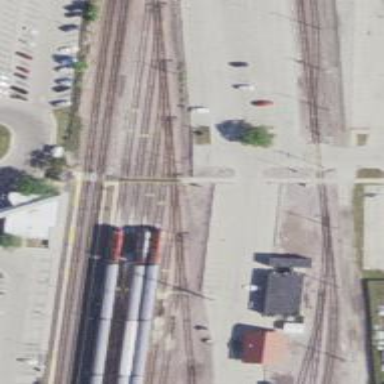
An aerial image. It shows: Railway crossing.